Question: 1] Javascript
2] Jquery (elements currently being used are Jquery tab and Jquery datatable)
3] Python
4] Google App engine
1] I have a javascript function that calls a python class and gives it users city and country value.
2] The python class then queries the database and finds out the particular city entry in the database and returns the object back to javascript.
3] I have a alert box in javascript and can see the object being printed successfully. I am using jquery tabs and within the tab I have a datatable.

4] I want the data obtained in the javascript to be usable inside the jquery tab so that the data can be printed in the datatable format
1] Javascript code that calls the python class , giving it users country and city
'''
<!-- script snippet to fill in users country and city value by making a calls to the geoip library -->
<script type="text/javascript">
// selecting users country and users city,
// the id for users country drop-down list is "id_country_name"
// the id for users city text-box is id_city_name
$(function () {
//finding the users country and city based on their IP.
var $users_country = geoip_country_name()
var $users_city = geoip_city()
// setting the drop-down list of country and text-box of the city to users country and city resp
$("#id_country_name").val($users_country);
$("#id_city_name").val($users_city);
//since we have users country and city, calling python class to get the data regarding users country and city combination
$.post("/AjaxRequest", {
selected_country_name: $users_country,
selected_city_name: $users_city
},
function(data) {
alert(data);
}
);
});
</script>
'''
2] HTML code for jquery tabs and jquery datatable.
'''
<div id="userReportedData">
<!-- Setting up the tabs to be shown in the html page, not the name of the tabs div is "tabs"
this matches with the name defined the javascript setup for jquery tabs -->
<div id="tabs">
<!-- defining the tabs to be shown on the page -->
<ul>
<li><a href="#your_city">Your City</a></li>
</ul>
<div id="your_city">
<!-- Table containing the data to be printed-->
<table cellpadding="0" cellspacing="0" border="0" class="display" id="datatable_for_current_users">
<thead>
<tr>
<th>Country</th>
<th>City</th>
<th>Reported at</th>
</tr>
</thead>
<tbody>
{%for status in data_for_users_city.statuses %}
<tr class="gradeA">
<td>{{data_for_users_city.country.country_name}}</td>
<td>{{data_for_users_city.city_name}}</td>
<td>{{status.date_time }}</td>
</tr>
{%endfor%}
</tbody>
</table>
</div>
'''
I want the data that is obtained by the javascript function from the python class to be accessible inside the tbody to be used.
NOTE: the for loop in the tbody isn't working, once i have the data for the "data_for_users_city" correctly loaded , then i will test this.
3] Python class which is sending the data to javascript:
'''
class AjaxRequest(webapp.RequestHandler):
#the string content of the template value 'all_data_from_datatabse'
__TEMPLATE_ALL_DATA_FROM_DATABASE_FOR_USERS_CITY = 'data_for_users_city'
def post(self):
user_reported_country_get = self.sanitize_key_name( self.request.get("selected_country_name") )
user_reported_city_get = self.sanitize_key_name( self.request.get("selected_city_name") )
data_for_users_country_city = self.get_data_for_users_country_and_city(user_reported_country_get, user_reported_city_get)
template_values = {
self.__TEMPLATE_ALL_DATA_FROM_DATABASE_FOR_USERS_CITY: data_for_users_country_city
}
self.response.out.write(data_for_users_country_city)
def sanitize_key_name(self,key_name):
string_key_name = unicodedata.normalize('NFKD', key_name).encode('ascii','ignore')
return re.sub(r'\s', '', string_key_name.lower())
def get_data_for_users_country_and_city(self,users_country,users_city):
key_name_for_user_reported_city = users_country + ":" + users_city
return UserReportedCity.get_by_key_name( key_name_for_user_reported_city )
'''
[EDIT#1]
javascript solution that worked
'''
function LoadUsersDatatable(data) {
var tbody = $("#datatable_for_current_users > tbody").html("");
jsonData = jQuery.parseJSON(data);
for (var i = 0; i < jsonData.length; i++)
{
var citydata = jsonData[i];
var rowText = "<tr class='gradeA'><td>" + citydata.city.country.country_name + "</td><td>" + citydata.city.city_name + "</td><td>" + citydata.status + "</td><td>" + citydata.date_time.ctime + "</td></tr>";
$(rowText).appendTo(tbody);
}
}
'''
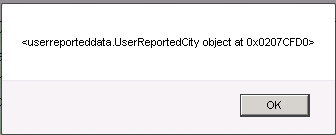
Answer: It looks like you're using a Django template in your HTML there. This is all parsed server-side so you won't be able to use the data from the object you've returned in the inline code. Instead you need to make changes through the DOM using jQuery.
You've got an ajax call there, so you'll be getting a response in xml, which you can parse with jquery.
It looks like you'll want to either add another row to the table, or replace one of the rows with the new data. If adding a row you'll need to get the table
'''
function(data) {
var newRow = $('<tr class="gradeA"></tr>');
//you can use $('attributename', data) to access each attribute
// in the returned data object
// build tds with the data, like I've done in the line above for the tr
// then append them to newRow, using .append()
// then we can just append the new row to the table
$('#your_city').find('tbody').append(newRow);
}
'''
If you wanted to replace a row, you could do a similar thing but remove the old row first, or use jQuery to find the row you want to change things in and replace the td contents with the returned data.